Question: I have an array like the following:

I need to have the option menu populate as follows:
'''
<option value="3">Mini</option>
<option value="4">MiniO</option>
'''
I tried to do this, but got an error:
'''
$.ajax({
url: "/grab_accessories/" + style_id,
dataType: 'json',
success: function(response) {
if (response == null) {
} else {
$("#accessory_box").show();
console.log(response);
$.each(response, function(accessory) {
$.each(accessory, function(id, name) {
$('#ticket_accessories')
.append($("<option></option>")
.attr("value",id)
.text(name));
});
});
}
}
});
'''
Here is the error:
'''
Uncaught TypeError: Cannot use 'in' operator to search for '5' in styles
'''
Answer can be 'js' or 'jquery'
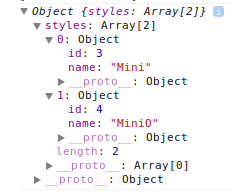
Answer: This returns the HTML structure you wanted as a string (where 'styles' is the array from your example):
'''
styles.map(function(obj) {
return "<option value='"+ obj.id +"'>"+ obj.name +"</option>";
}).join();
'''
Addition to the answer:
'''
success: function(response) {
if (response == null) {
} else {
$("#accessory_box").show();
var styles = response.styles;
var options = styles.map(function(obj) {
return "<option value='"+ obj.id +"'>"+ obj.name +"</option>";
}).join();
$('#ticket_accessories').append(options);
}
}
'''
One benefit of this solution is that when looping (and creating option element) with .each, you'll end up accessing and appending elements to DOM on every iteration unless you explicitly build a string out of them. This appends elements only once with all the populated elements.
And it's pure JS, but feel free to use $.map(), if you need extended browser compatibility.